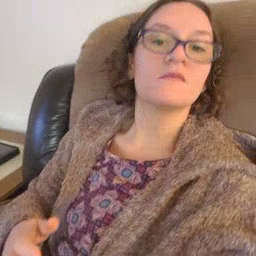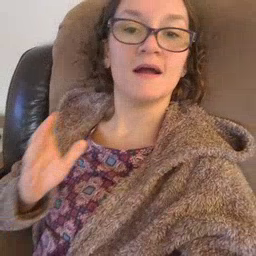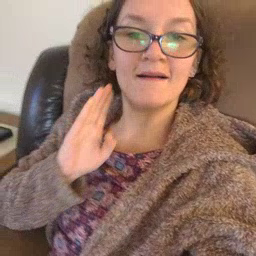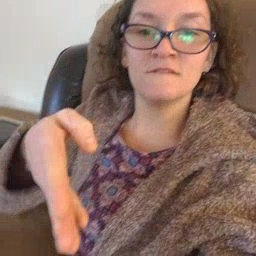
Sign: after